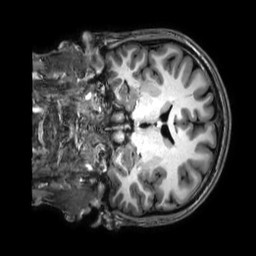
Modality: T1w
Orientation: coronal
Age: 31
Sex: male
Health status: healthy
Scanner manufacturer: philips
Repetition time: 0.009 s
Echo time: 0.004 s